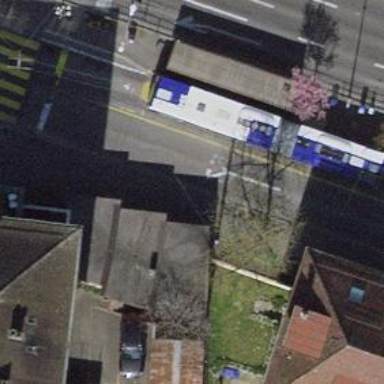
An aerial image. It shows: Bus stop with sheltered platform for public transport.